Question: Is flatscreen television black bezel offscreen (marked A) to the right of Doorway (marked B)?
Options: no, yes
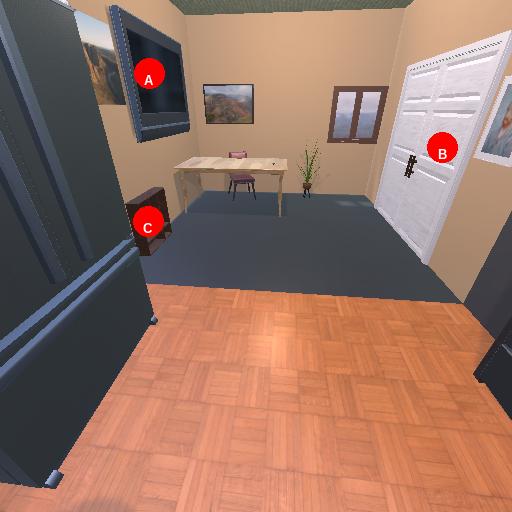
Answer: no